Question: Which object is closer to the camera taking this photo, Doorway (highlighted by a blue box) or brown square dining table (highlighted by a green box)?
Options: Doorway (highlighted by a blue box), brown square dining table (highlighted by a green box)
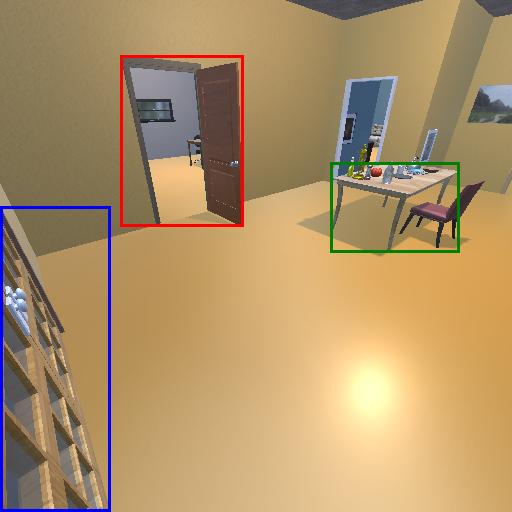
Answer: Doorway (highlighted by a blue box)